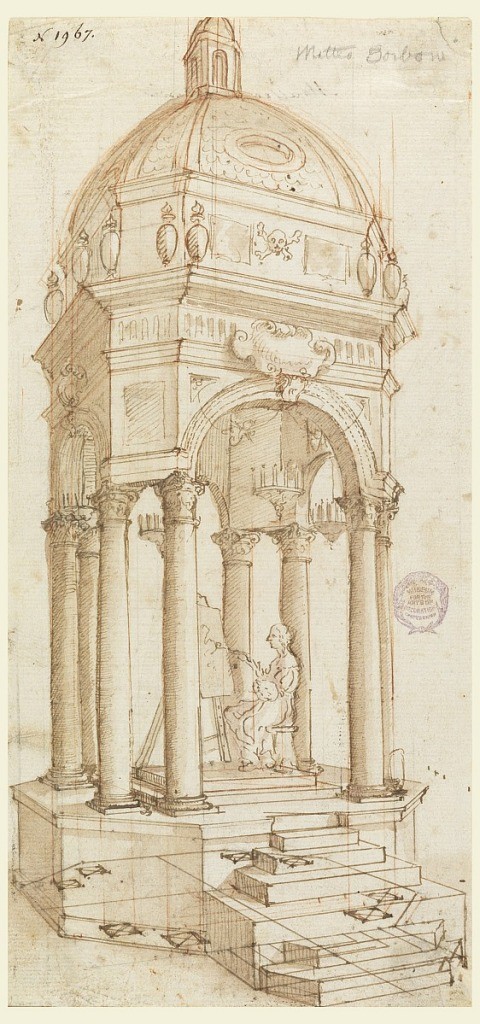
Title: Catafalque of the Bolognese Artist Elisabetta Sirani
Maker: Matteo Borboni, Italian, ca. 1610 – 1667
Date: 1665
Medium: Pen and brown ink, brush and brown wash over graphite on off-white laid paper
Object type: Drawing
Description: Plan and perespective view. A flight of steps leads to a pavilion in which the painter is shown at work.